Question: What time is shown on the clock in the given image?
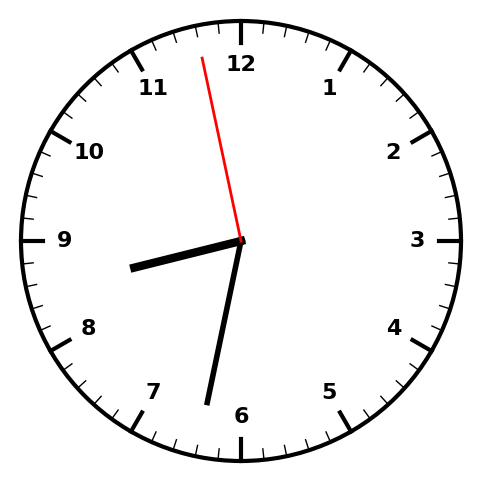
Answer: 08:31:58